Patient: sex M, age 29
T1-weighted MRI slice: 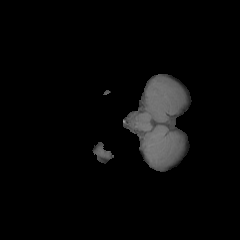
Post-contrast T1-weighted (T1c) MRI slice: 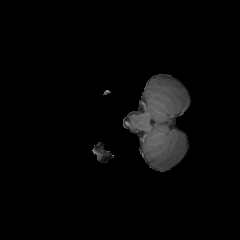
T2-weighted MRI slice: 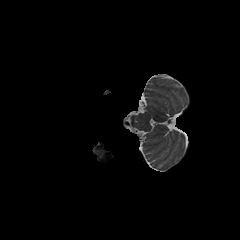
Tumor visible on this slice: no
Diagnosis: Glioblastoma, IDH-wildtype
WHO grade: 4